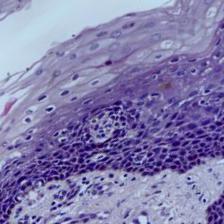
Diagnosis: OSCC